Question: I'm trying to repeat an image I have by x and y, using repeat-all. The image isn't displaying.
Here is the CSS code:
'''
body
{
background-image: url('Content/images/test.png') repeat-all;
}
'''
I'm sure the CSS file is linked correctly, here is the Content folder of my application:

Any help?
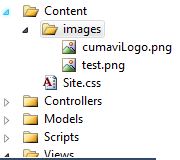
Answer: That's actually not being linked correctly, if that code is in your Site.css file. It should be:
'''
background-image: url('images/test.png') repeat-all;
'''